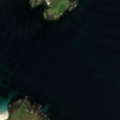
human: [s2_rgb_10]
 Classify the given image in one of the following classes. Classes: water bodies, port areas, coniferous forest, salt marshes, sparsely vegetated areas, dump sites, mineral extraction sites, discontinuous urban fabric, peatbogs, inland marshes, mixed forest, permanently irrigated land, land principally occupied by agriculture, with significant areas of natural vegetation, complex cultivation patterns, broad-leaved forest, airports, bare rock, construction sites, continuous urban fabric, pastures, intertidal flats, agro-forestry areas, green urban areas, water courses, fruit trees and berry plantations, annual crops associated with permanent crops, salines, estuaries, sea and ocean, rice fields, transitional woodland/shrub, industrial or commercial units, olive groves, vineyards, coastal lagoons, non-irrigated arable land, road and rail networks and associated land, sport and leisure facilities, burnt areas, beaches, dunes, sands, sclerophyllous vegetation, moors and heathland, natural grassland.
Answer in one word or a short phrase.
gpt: natural grassland, sea and ocean